Question: I am using Tornado server with a Python Flask app. For each request, a whole bunch of data is analyzed and the results are output. However, in a few days, the RAM (50GB) fills up. Not sure why that is happening.
Is it that once a request is received, Tornado spawns a new process which does the analysis, delivers the output and then dies. Or is it that it will analyze the data in the same process and the variables created during it would keep lurking even after the response has been delivered. If it is the latter, that could explain the RAM filling up. My code:
'''
from tornado.wsgi import WSGIContainer
from tornado.httpserver import HTTPServer
from tornado.ioloop import IOLoop
from app import app
if __name__ == '__main__':
app.debug=True
http_server = HTTPServer(WSGIContainer(app))
http_server.listen(5000)
IOLoop.instance().start()
'''
Thanks!
EDIT:
top output:

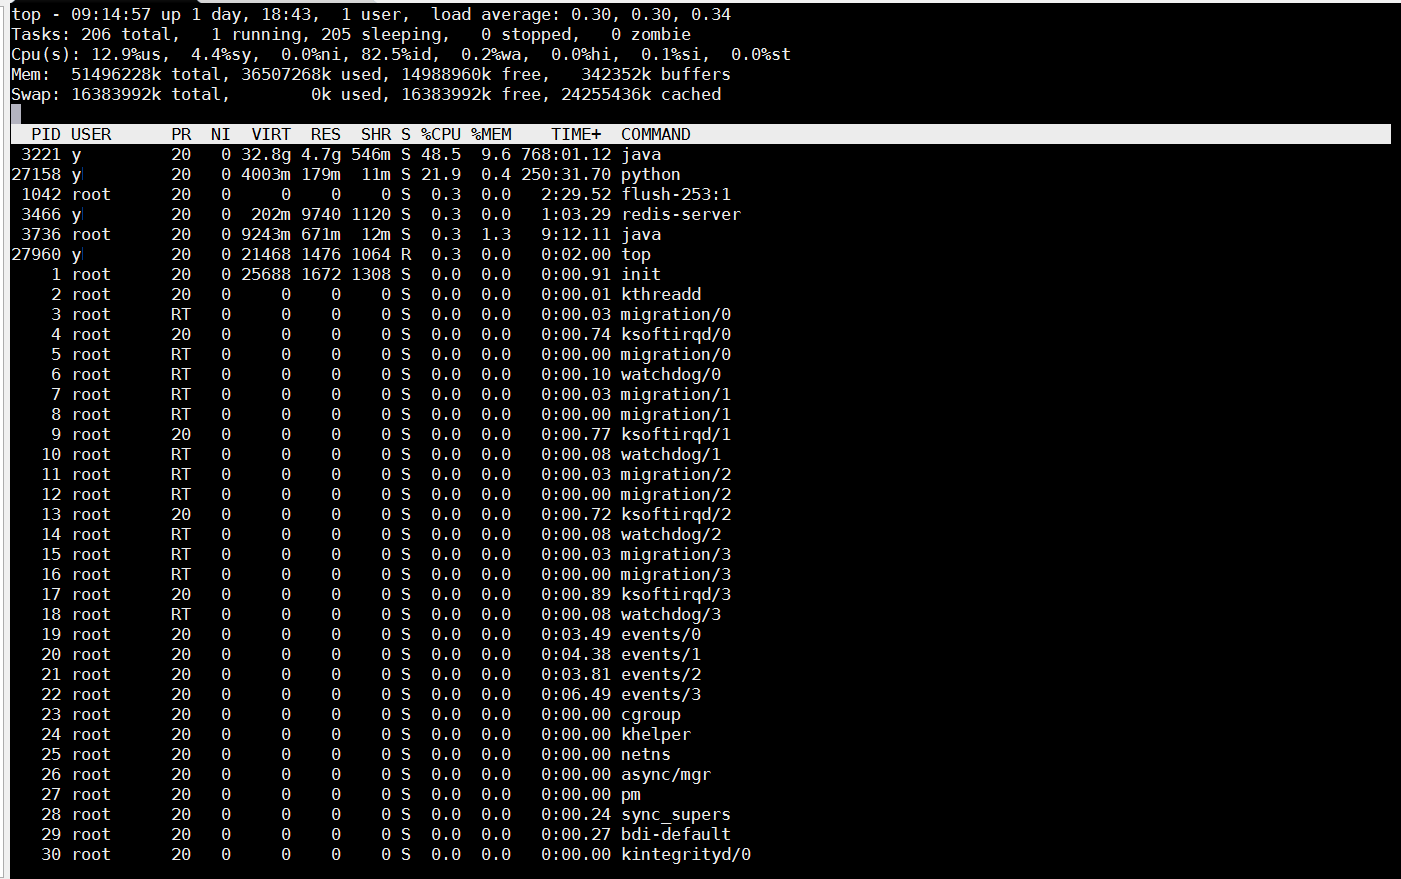
Answer: No, tornado does not spawn a new process every request